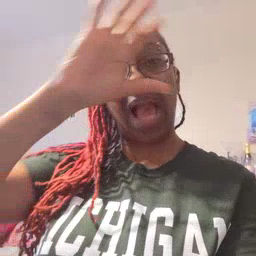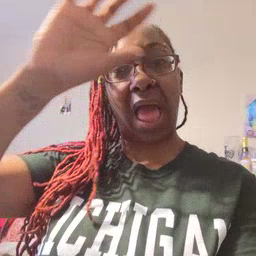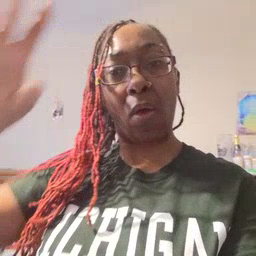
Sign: cloud